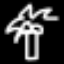
Label: palm tree